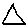
Label: triangle